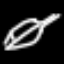
Label: leaf